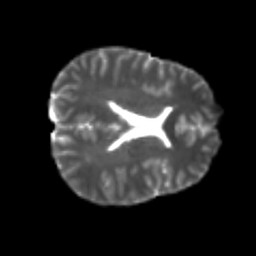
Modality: T2w
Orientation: axial
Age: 25
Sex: male
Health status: healthy
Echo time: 0.074 s